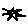
Label: star